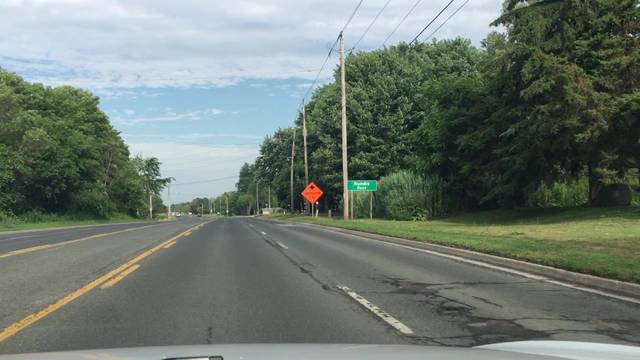
Region: Canada
Coordinates: 43.914, -78.744